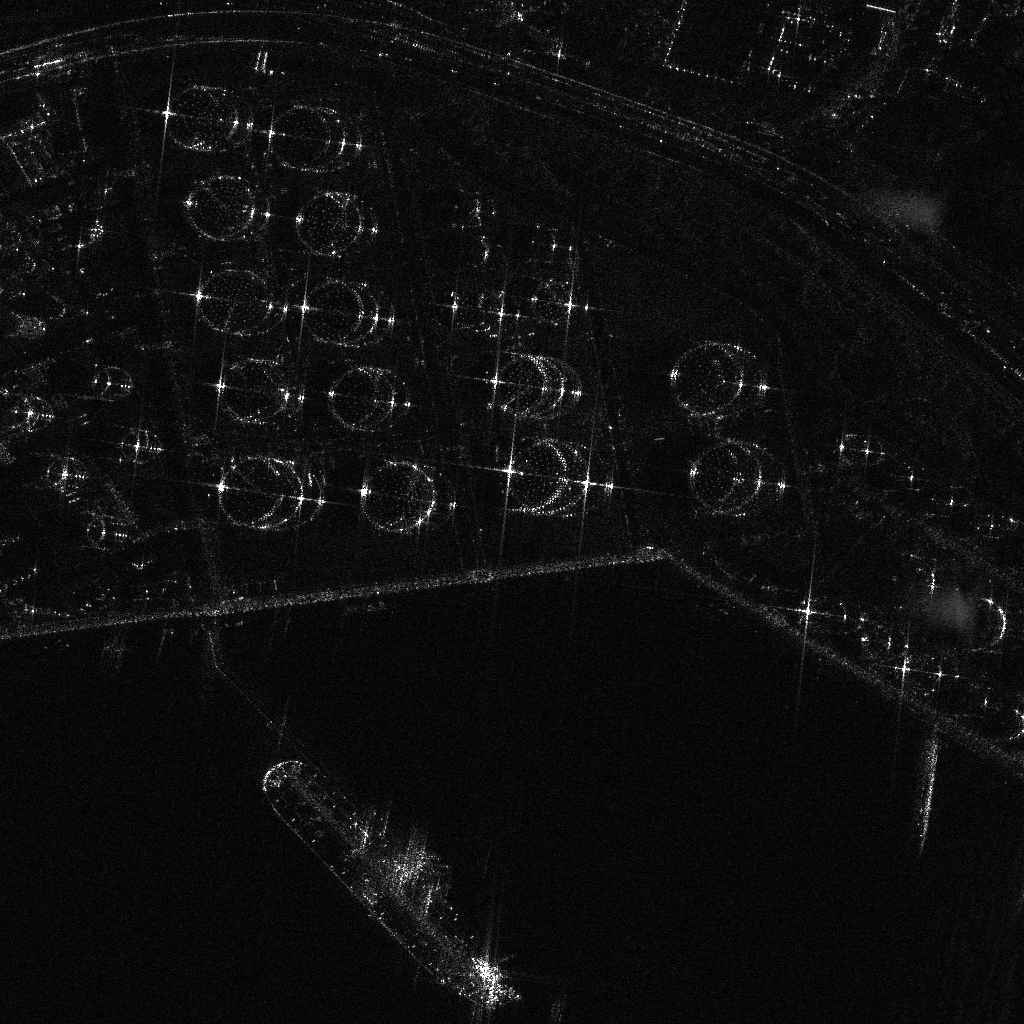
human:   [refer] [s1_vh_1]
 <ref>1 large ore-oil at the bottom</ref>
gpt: <box>[[21, 82, 54, 90, 48]]</box>